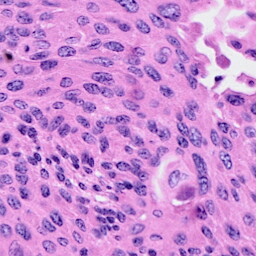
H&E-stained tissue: Cervix